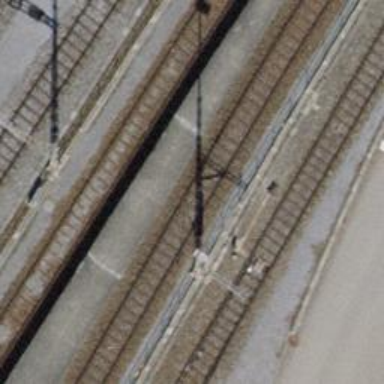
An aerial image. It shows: Railway switch.